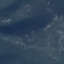
Label: HerbaceousVegetation